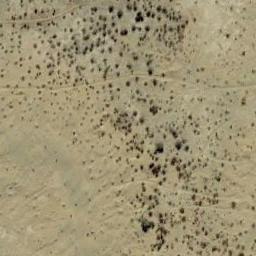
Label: chaparral